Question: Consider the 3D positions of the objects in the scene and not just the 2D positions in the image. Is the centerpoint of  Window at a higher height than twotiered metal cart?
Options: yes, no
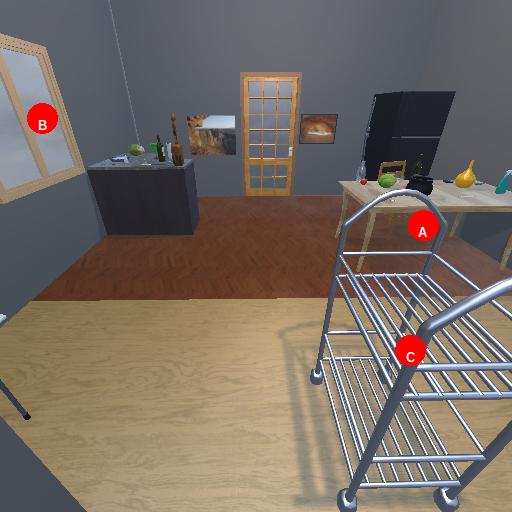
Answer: yes